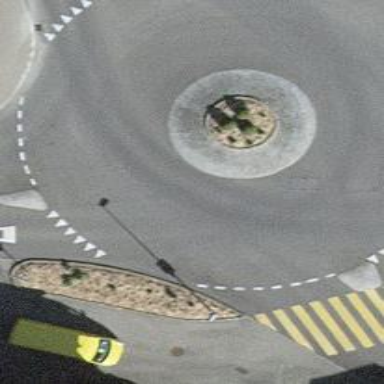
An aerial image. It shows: Tertiary road leading to roundabout junction.